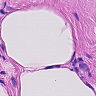
Metastatic tissue present: no